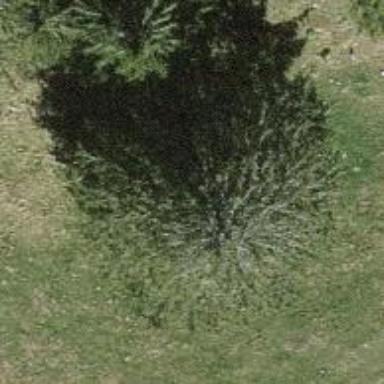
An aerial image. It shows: Beautiful tree in nature.